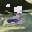
Label: 2